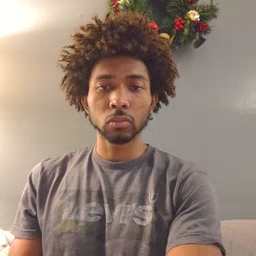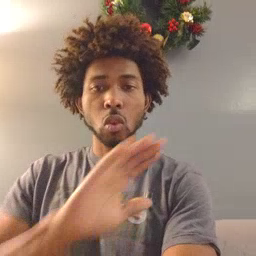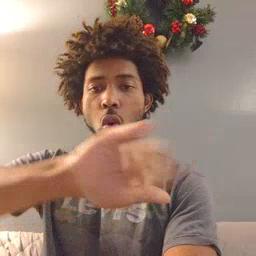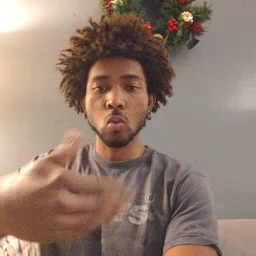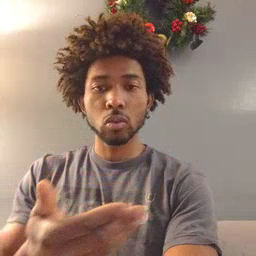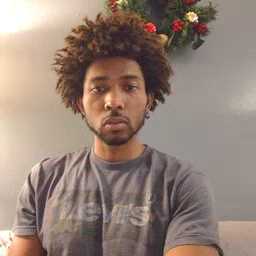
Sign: all